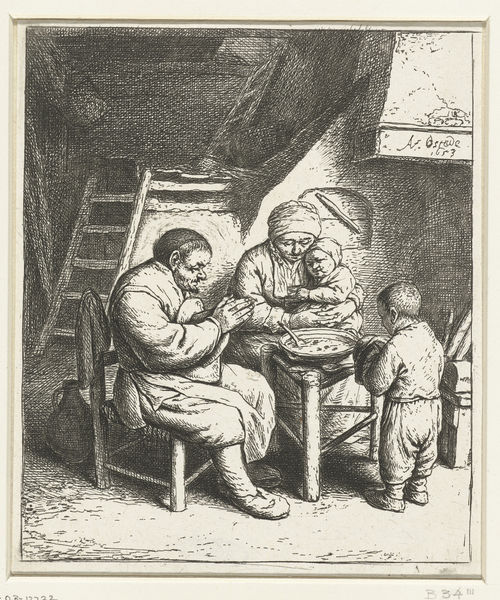
Titel: Gezin aan tafel voor de maaltijd
Künstler: Adriaen van Ostade
Standort: Amsterdam
Institution: Rijksmuseum
Schlagwörter: mann, schatten, weiß, frau, hut, licht, schwarz, stuhl, tisch, jung, arm, schüssel, teller, familie, kind, mutter, bauern, kamin, kinder, krug, baby, leiter, löffel, kopftuch, druck, radierung, stich, gebet, küche, suppe, 1553, b34